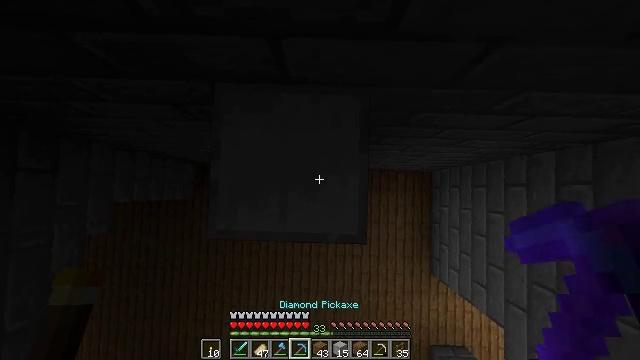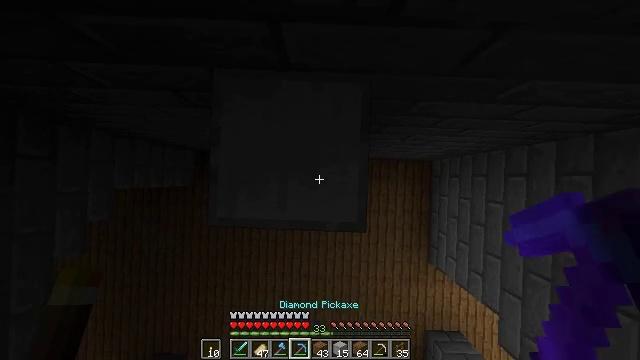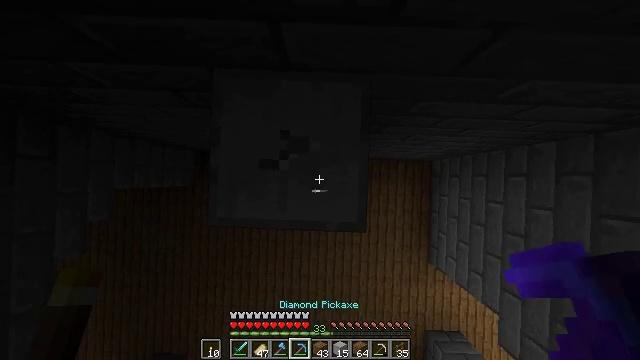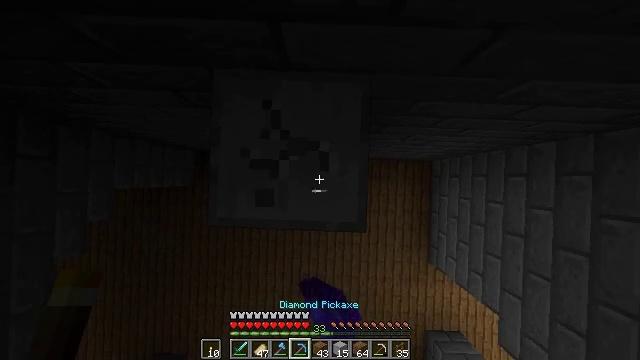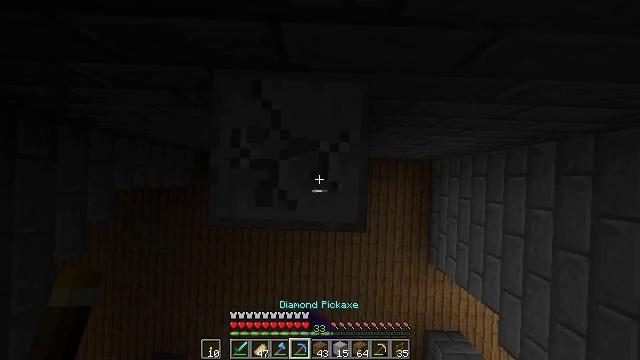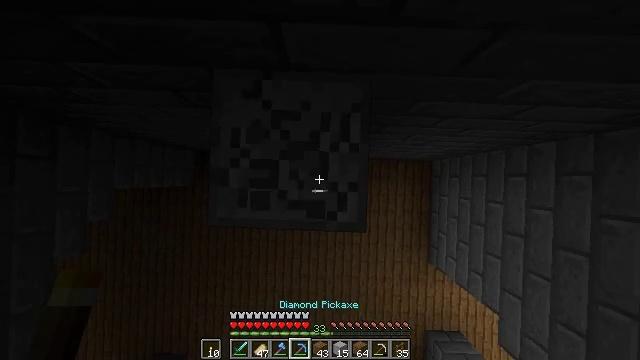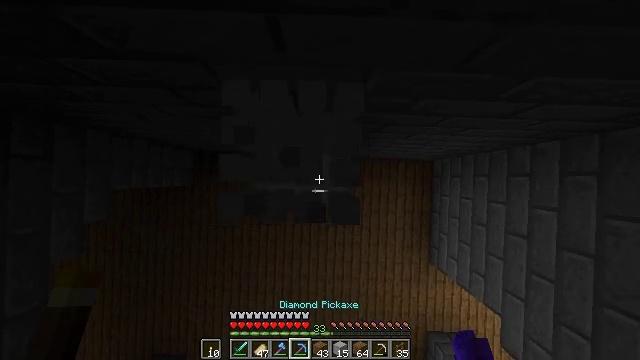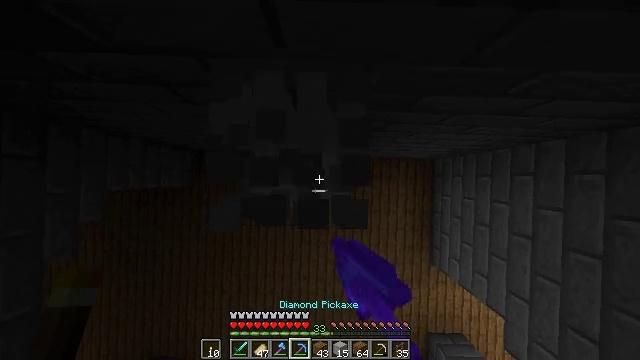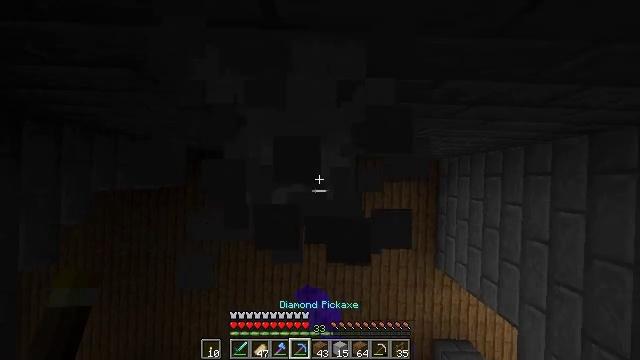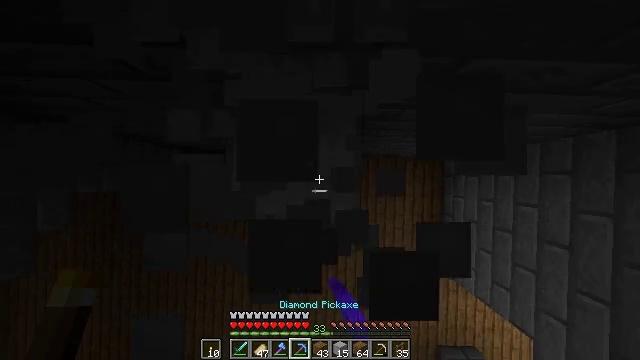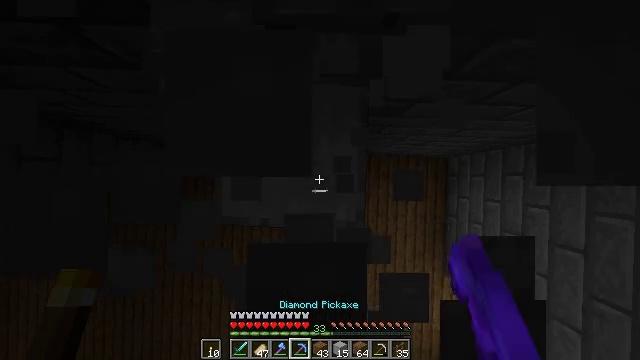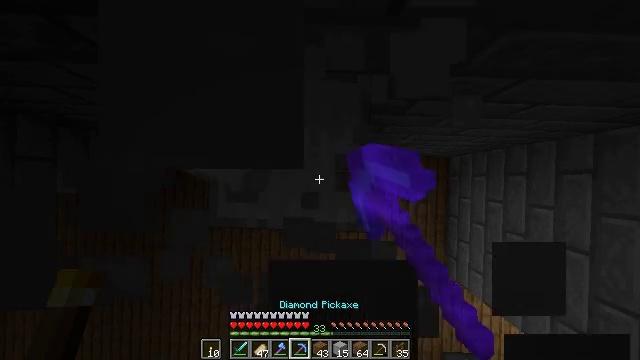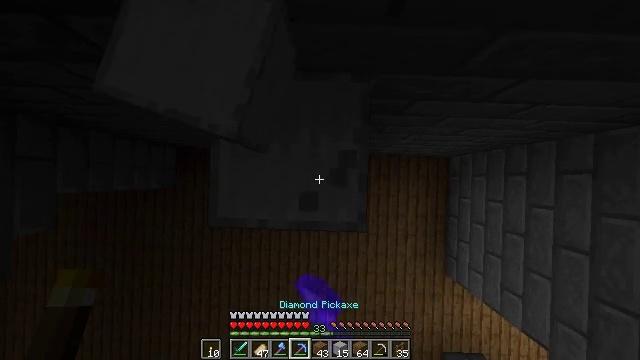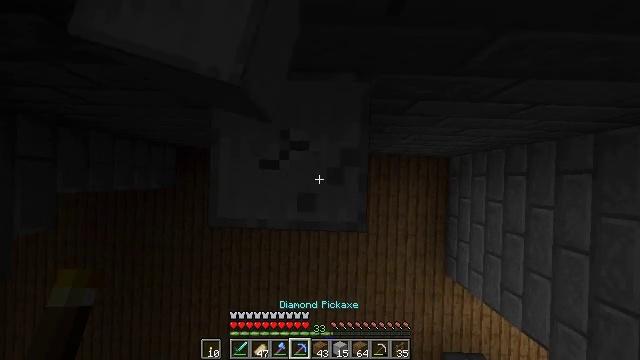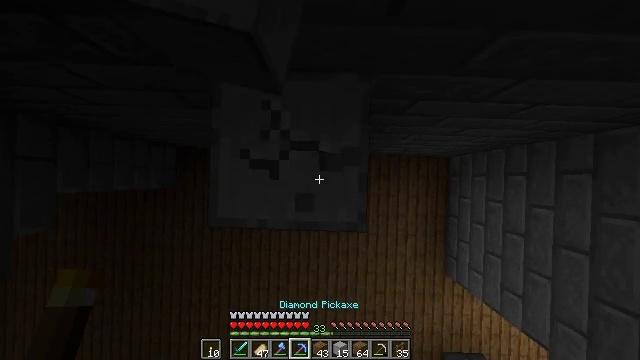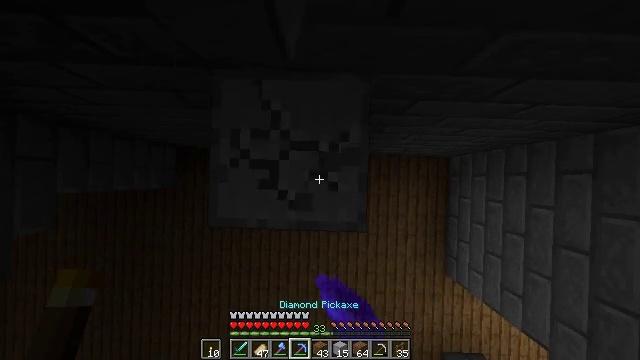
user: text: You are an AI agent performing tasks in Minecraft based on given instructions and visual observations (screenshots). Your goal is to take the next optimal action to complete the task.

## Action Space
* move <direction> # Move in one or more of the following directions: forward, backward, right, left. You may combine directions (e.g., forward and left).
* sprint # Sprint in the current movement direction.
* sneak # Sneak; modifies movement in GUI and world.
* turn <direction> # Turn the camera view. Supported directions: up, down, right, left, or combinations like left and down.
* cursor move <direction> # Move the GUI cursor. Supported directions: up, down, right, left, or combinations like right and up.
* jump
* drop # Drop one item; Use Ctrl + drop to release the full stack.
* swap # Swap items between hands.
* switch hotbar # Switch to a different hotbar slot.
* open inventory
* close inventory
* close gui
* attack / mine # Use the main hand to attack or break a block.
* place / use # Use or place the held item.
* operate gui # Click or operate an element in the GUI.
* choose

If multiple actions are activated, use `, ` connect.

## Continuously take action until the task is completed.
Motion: motion action
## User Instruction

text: Get smooth stone for building.
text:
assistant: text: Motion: turn down
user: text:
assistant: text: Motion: attack / mine
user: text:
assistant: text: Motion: attack / mine
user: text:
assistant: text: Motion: attack / mine
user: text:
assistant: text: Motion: attack / mine
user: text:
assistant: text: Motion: attack / mine
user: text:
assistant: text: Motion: attack / mine
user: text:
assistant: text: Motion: attack / mine
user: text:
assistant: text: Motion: attack / mine
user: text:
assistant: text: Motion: attack / mine
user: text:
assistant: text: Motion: attack / mine
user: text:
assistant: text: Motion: attack / mine
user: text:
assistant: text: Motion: attack / mine
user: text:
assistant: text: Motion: attack / mine
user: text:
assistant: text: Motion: attack / mine
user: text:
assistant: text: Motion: attack / mine
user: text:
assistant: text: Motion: attack / mine
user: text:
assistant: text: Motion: attack / mine
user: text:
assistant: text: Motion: attack / mine
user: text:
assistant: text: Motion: attack / mine
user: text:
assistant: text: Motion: attack / mine
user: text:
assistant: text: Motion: attack / mine
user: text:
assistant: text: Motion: attack / mine
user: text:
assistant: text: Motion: attack / mine
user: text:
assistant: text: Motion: attack / mine
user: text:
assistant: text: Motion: attack / mine
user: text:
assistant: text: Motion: attack / mine
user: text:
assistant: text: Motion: attack / mine
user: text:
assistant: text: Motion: attack / mine
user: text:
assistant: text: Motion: attack / mine